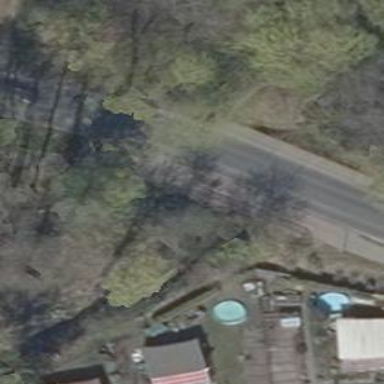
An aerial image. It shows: Footway bridge.